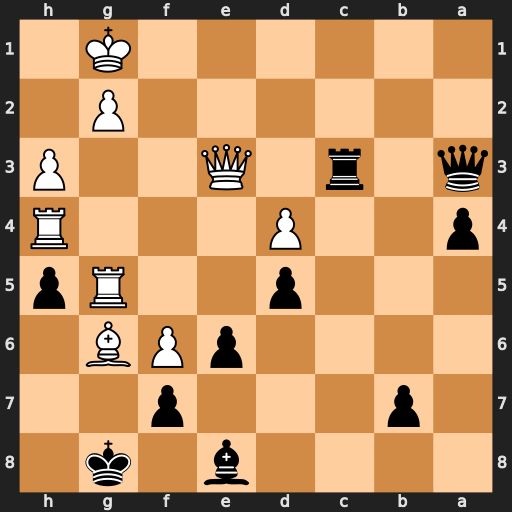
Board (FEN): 4b1k1/1p3p2/4pPB1/3p2Rp/p2P3R/q1r1Q2P/6P1/6K1
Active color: b
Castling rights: -
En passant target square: -
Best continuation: Qc1+ Qxc1 Rxc1+ Kh2 fxg6